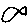
Label: fish